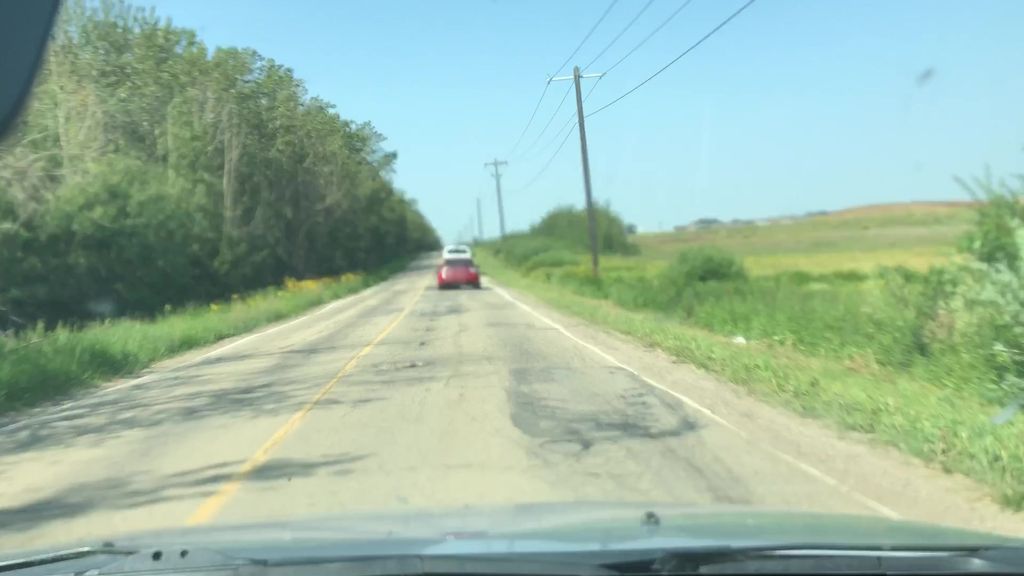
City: edmonton